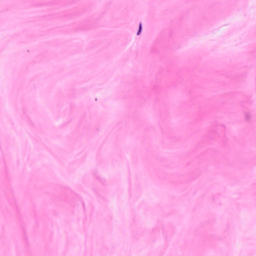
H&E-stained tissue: Breast